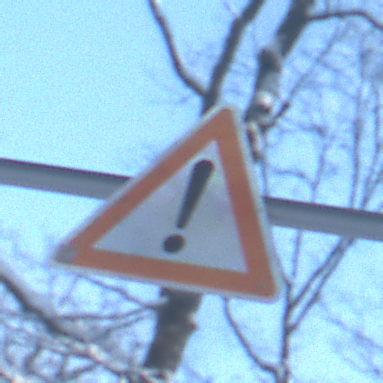
Verkehrszeichen: Gefahrenstelle
Umgebung: Outdoor, Nature
Tageszeit: MorningAfternoon
Wetter: Clear
Licht: Natural
Jahreszeit: Winter
Kontrast: LowContrast